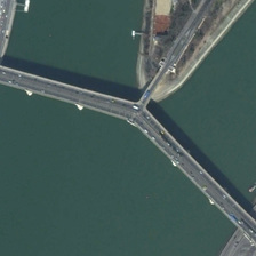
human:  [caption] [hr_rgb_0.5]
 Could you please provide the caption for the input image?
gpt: here is a y shaped bridge built over a y shaped river .

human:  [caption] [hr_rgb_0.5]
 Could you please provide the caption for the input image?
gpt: it is a radial bridge connecting boths banks of the river and the island .

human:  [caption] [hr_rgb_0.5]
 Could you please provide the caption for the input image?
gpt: the bridge like a boomerang is across the ring with a eyot .

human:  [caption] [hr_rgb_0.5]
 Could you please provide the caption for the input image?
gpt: the polygonal shape bridge has three roads .

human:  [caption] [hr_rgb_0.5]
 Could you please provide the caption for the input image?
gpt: some cars are on a curved bridge over a river with an island in it connected to the bridge .